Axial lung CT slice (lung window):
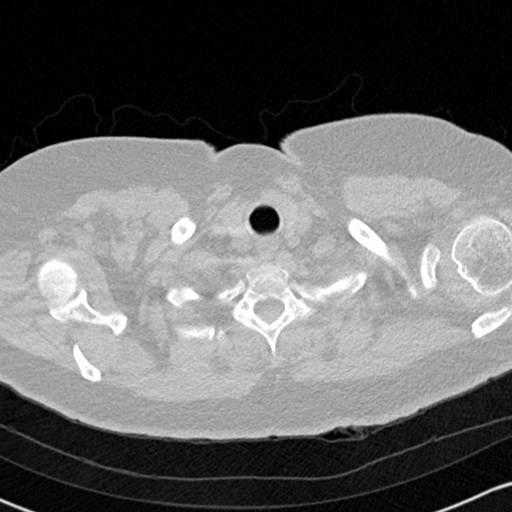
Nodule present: no